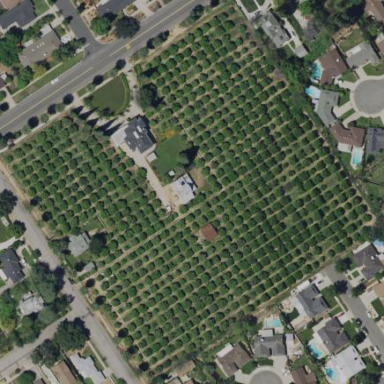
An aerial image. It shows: Orange orchard with rows of vibrant orange trees.